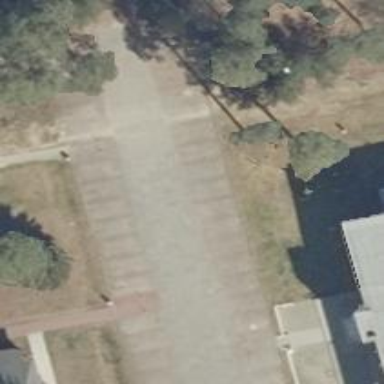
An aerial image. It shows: Parking area.